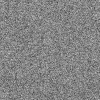
Atmospheric dust classification: dusty